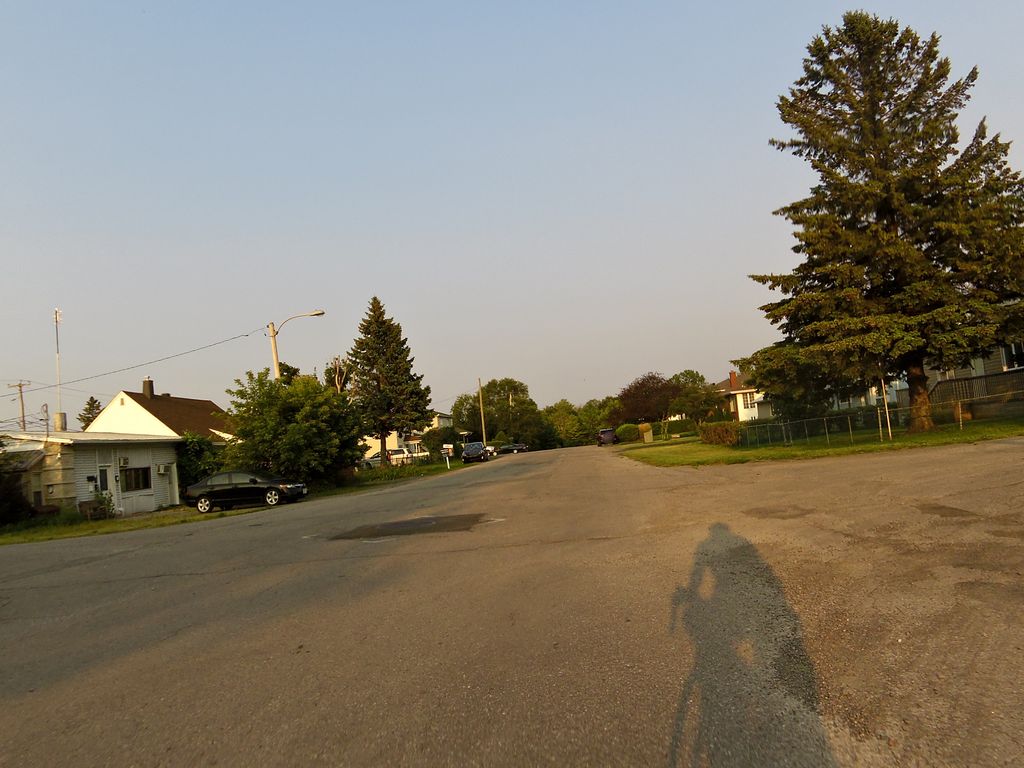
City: ottawa-gatineau